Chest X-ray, PA view. Patient: 32 years old, sex F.
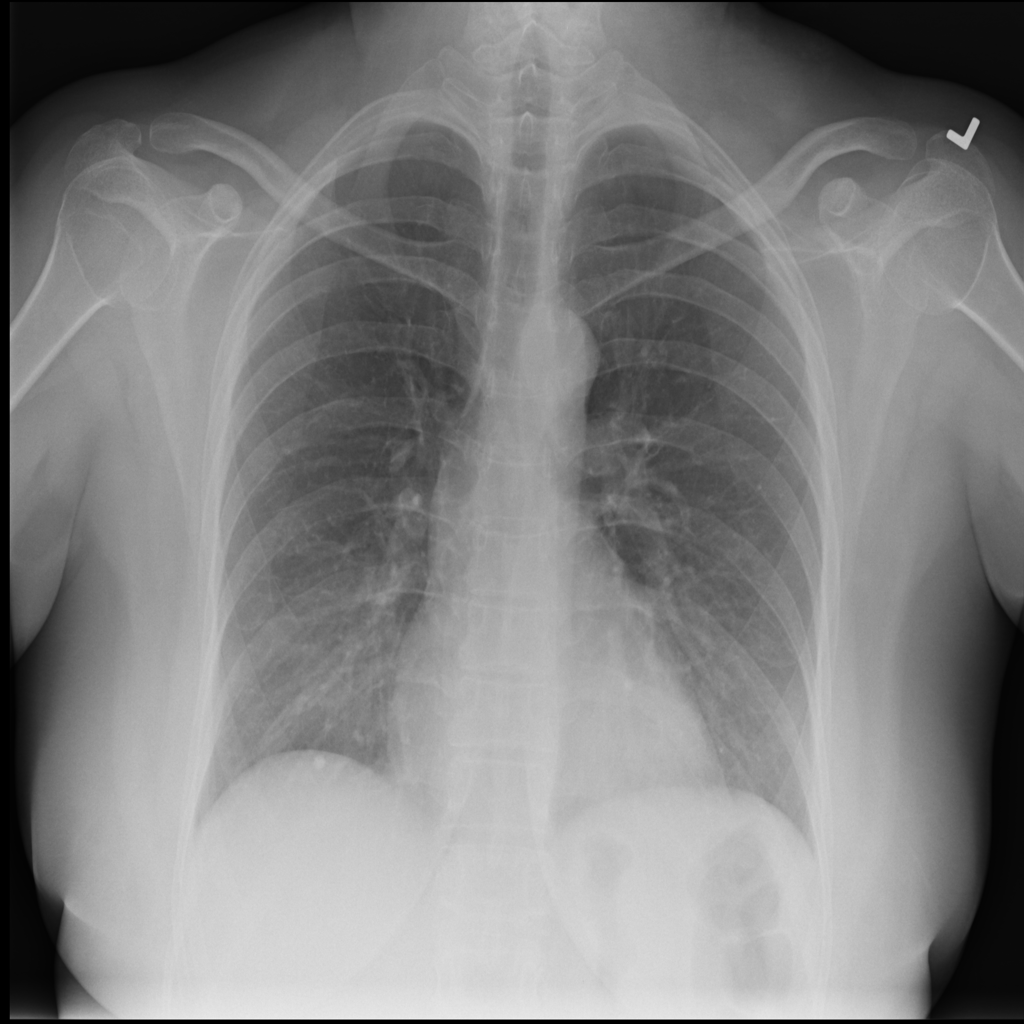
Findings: Nodule